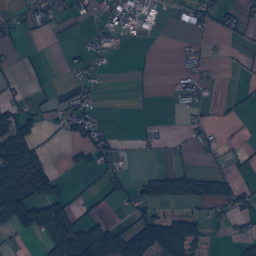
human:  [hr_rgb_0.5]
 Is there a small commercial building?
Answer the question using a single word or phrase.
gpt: yes

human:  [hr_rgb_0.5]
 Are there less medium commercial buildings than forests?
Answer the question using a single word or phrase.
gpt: yes

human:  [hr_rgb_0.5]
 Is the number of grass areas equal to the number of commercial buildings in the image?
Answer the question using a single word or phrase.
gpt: no

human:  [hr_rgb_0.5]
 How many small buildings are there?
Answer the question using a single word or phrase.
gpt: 441

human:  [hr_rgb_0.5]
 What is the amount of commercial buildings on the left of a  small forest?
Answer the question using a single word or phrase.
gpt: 37

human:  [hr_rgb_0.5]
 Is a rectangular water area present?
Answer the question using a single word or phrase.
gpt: yes

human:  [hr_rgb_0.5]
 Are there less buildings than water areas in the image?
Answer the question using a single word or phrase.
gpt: no

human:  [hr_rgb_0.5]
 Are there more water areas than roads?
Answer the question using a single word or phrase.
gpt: no

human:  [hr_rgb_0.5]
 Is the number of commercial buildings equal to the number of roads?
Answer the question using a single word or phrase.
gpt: no

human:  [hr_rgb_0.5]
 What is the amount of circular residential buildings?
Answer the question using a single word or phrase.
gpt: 14

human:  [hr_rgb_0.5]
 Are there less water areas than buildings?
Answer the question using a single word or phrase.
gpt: yes

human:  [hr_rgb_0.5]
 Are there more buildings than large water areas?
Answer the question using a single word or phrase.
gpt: yes

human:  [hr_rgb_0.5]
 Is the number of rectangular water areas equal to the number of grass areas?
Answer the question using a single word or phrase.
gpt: no

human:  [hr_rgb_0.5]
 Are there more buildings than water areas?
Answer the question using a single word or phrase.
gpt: yes

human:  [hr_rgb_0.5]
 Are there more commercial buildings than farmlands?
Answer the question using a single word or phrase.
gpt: no

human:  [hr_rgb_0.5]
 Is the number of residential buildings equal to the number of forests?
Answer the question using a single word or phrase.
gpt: no

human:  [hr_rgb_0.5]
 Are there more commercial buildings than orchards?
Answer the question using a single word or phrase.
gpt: yes

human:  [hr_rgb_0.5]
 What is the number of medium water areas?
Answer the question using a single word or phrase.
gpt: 4

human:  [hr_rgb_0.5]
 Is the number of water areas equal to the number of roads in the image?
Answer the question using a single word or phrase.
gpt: no

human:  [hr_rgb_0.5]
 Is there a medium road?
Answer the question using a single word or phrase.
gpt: no

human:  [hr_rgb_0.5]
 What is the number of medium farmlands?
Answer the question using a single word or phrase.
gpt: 2

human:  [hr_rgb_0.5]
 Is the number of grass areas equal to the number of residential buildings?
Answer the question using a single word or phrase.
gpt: no

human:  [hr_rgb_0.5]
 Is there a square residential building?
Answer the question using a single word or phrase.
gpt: yes

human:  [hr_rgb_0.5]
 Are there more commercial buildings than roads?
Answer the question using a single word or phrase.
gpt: no

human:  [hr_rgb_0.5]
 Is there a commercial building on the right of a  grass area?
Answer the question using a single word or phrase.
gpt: yes

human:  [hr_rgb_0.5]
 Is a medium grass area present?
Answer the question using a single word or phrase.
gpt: yes

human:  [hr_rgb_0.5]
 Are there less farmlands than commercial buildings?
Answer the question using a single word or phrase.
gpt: no

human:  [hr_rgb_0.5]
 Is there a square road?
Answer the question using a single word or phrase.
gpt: no

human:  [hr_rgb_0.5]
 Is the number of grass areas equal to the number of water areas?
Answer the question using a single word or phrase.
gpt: no

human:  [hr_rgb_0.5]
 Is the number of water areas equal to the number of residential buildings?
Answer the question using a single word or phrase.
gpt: no

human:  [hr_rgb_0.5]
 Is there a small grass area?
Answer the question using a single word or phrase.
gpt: yes

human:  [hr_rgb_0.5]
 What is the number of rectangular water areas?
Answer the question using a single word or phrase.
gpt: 2

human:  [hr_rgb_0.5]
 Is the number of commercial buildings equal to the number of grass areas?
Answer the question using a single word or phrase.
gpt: no

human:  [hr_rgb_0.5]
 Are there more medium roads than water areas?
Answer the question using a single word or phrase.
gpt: no

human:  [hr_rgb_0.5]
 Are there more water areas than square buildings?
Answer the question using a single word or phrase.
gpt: no

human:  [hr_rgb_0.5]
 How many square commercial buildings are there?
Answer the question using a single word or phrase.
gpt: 0